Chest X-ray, PA view. Patient: 77 years old, sex M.
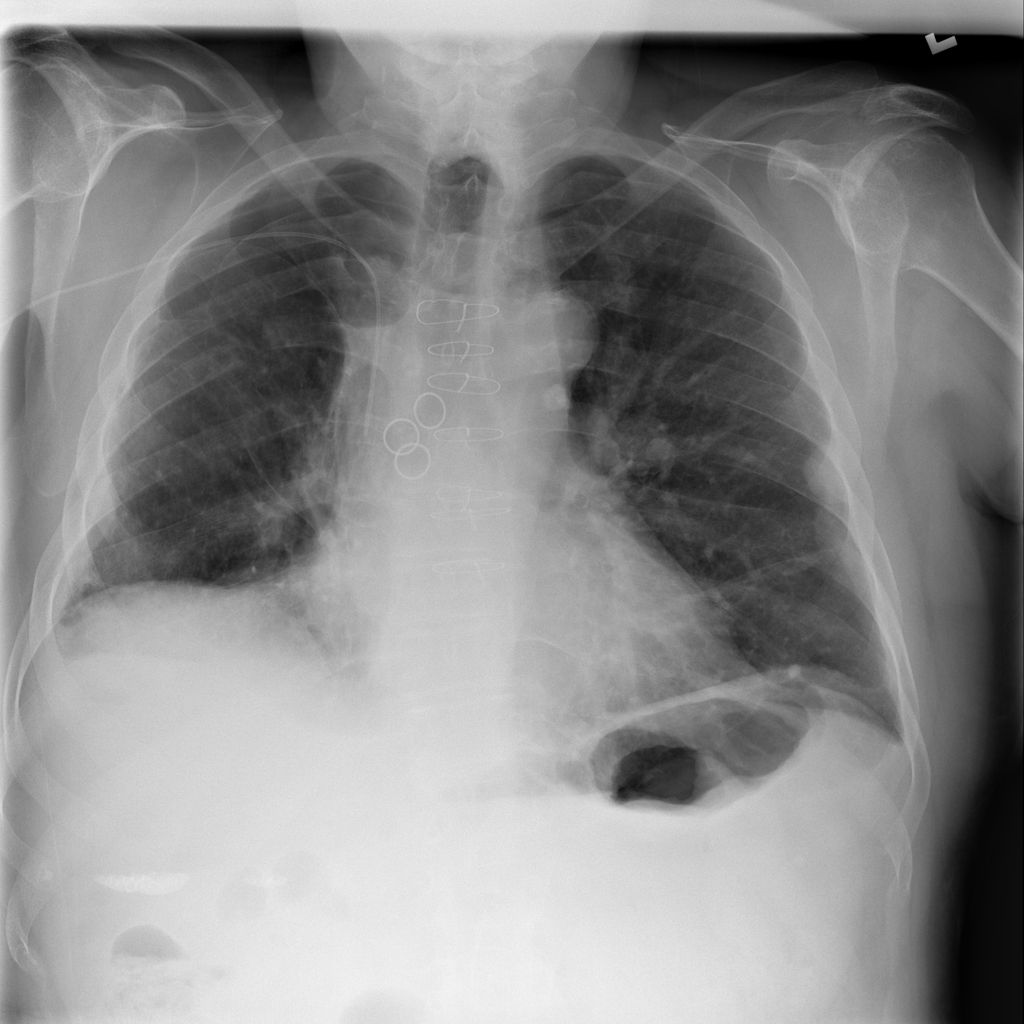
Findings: Effusion, Pleural_Thickening, Pneumothorax